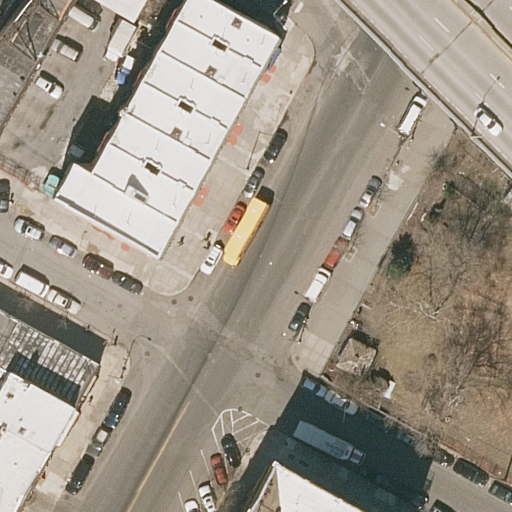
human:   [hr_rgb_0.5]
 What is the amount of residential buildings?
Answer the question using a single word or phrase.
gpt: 14

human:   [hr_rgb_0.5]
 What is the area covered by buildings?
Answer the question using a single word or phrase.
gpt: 1710m2

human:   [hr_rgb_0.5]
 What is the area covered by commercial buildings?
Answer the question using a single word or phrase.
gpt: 0m2

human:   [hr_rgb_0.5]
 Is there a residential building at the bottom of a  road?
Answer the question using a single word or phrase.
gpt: yes

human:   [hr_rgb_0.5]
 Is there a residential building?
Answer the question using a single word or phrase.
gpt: yes

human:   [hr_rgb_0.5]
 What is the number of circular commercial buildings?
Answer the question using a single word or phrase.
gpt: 0

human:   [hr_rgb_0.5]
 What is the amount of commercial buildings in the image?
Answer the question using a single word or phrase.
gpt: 0

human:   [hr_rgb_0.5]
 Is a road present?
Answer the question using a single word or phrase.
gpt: yes

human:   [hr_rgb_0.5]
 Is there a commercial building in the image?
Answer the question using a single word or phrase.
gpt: no

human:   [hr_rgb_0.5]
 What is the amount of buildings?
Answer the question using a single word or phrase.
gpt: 14

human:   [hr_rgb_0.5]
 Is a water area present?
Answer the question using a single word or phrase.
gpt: no

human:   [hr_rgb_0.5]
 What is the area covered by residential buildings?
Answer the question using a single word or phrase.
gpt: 1710m2

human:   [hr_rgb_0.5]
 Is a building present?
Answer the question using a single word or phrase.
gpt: yes

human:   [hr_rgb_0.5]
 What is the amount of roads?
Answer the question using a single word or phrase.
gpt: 7

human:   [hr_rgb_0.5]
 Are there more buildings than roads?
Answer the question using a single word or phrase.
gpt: yes

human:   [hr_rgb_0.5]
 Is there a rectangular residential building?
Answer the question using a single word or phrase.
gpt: yes

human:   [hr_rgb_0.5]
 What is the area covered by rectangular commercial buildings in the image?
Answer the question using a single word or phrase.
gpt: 0m2

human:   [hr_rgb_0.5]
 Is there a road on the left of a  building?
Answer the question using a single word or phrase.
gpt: yes

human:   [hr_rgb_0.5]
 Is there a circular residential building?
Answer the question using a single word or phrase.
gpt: no

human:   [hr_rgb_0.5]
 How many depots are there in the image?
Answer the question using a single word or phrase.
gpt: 0

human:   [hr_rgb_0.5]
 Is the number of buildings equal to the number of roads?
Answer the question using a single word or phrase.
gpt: no

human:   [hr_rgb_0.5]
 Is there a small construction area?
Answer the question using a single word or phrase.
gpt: no

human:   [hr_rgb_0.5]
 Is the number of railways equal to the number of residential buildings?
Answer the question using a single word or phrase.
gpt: no

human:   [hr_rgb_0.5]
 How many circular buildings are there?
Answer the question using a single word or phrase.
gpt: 0

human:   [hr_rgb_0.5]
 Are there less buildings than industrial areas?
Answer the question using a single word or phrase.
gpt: no

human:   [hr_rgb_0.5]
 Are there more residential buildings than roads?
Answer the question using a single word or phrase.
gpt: yes

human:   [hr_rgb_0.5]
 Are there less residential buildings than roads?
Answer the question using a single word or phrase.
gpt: no

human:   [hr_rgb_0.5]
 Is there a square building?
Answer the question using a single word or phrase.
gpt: no

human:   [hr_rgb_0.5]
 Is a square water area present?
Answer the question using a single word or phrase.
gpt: no

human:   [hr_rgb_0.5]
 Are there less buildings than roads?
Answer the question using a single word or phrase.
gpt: no

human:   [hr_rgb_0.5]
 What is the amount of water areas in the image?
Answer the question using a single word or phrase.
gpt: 0

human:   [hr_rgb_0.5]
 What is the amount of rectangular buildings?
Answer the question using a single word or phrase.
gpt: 14

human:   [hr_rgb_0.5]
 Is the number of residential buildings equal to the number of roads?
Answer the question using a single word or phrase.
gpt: no

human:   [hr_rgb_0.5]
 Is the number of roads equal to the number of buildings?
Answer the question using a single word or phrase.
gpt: no

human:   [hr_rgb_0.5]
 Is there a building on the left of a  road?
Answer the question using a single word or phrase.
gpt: yes

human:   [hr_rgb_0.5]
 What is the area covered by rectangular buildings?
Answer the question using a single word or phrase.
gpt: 1710m2

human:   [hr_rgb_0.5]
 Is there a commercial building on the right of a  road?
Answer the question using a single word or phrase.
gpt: no

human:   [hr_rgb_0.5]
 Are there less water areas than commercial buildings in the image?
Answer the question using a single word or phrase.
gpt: no

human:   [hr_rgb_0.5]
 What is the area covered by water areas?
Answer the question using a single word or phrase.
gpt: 0m2

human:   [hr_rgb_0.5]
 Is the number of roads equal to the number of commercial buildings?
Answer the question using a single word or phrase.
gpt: no

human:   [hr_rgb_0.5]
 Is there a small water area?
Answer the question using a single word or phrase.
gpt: no

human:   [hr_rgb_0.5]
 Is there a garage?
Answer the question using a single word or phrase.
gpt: no

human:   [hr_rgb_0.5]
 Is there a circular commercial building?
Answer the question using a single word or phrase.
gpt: no

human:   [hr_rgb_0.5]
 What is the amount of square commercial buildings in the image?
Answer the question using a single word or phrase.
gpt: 0

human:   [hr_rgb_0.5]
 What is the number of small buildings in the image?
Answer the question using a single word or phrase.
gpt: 3

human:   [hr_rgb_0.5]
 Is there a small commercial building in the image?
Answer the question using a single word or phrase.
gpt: no

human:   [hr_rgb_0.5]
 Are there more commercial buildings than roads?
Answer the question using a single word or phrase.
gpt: no

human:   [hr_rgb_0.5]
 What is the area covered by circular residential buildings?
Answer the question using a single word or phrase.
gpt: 0m2

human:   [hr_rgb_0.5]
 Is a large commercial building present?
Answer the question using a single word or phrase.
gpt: no

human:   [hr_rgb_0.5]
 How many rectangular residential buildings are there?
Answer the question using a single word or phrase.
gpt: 14

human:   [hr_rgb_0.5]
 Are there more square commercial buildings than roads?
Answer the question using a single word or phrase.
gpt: no

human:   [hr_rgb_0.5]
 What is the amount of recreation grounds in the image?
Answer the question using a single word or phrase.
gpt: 0

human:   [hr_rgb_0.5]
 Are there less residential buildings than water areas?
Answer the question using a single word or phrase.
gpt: no

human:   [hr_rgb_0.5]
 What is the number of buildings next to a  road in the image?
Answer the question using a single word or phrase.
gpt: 14

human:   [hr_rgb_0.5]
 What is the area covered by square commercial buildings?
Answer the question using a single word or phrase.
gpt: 0m2

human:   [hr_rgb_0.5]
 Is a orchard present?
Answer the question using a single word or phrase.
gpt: no

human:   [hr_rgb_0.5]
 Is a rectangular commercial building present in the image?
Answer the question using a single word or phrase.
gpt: no

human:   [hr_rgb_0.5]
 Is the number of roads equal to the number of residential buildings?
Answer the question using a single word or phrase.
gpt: no

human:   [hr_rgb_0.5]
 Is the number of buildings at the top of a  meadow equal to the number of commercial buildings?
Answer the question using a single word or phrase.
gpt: yes

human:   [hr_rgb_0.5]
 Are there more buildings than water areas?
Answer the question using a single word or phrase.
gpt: yes

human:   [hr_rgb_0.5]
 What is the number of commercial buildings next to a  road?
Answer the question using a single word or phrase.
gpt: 0

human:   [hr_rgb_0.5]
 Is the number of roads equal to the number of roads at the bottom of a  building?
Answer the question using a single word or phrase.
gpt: no

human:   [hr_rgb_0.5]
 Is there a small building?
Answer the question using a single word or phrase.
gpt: yes

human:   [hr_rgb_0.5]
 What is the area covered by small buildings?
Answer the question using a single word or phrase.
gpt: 51m2